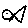
Label: fish